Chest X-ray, AP view. Patient: 76 years old, sex M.
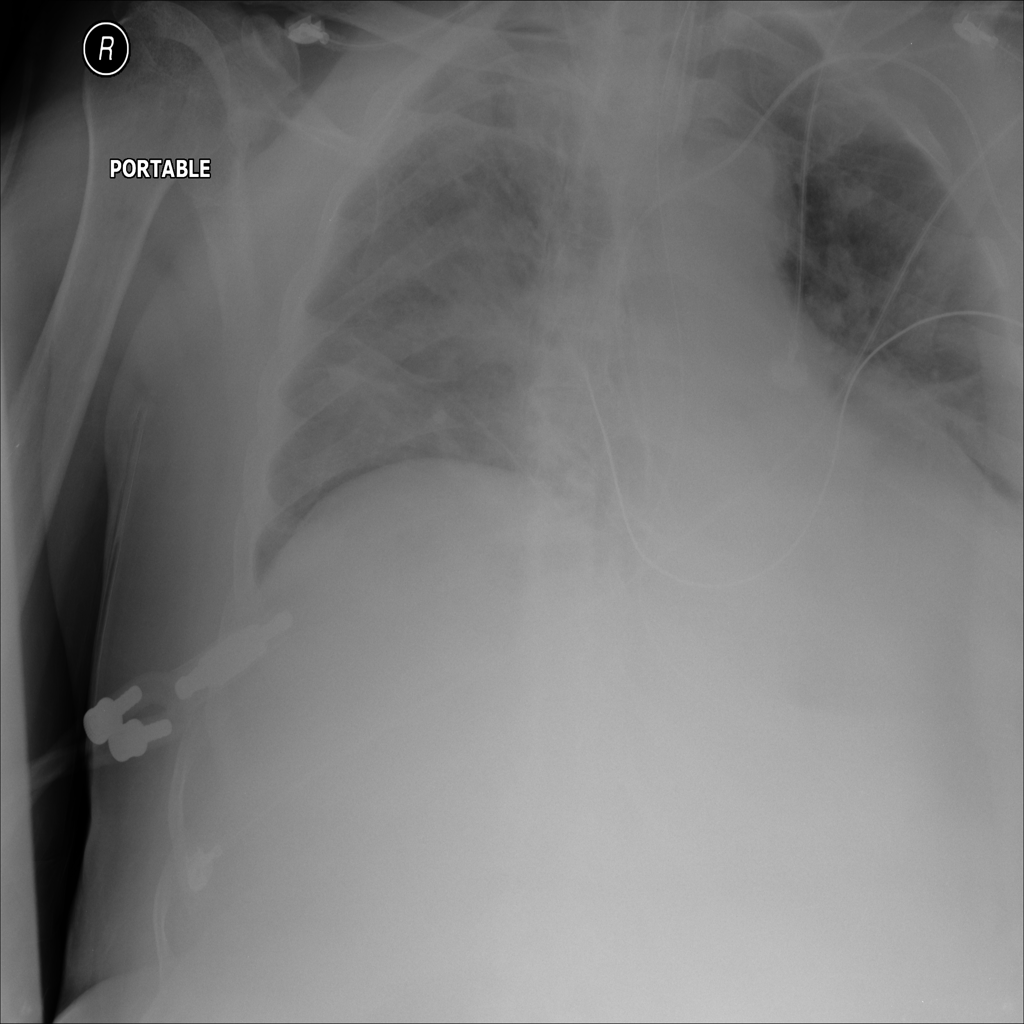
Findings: Atelectasis